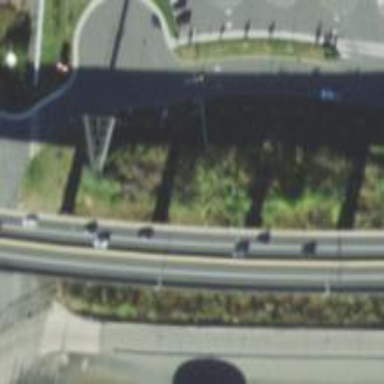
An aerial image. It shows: Urban freeway expressway bridge.